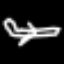
Label: airplane